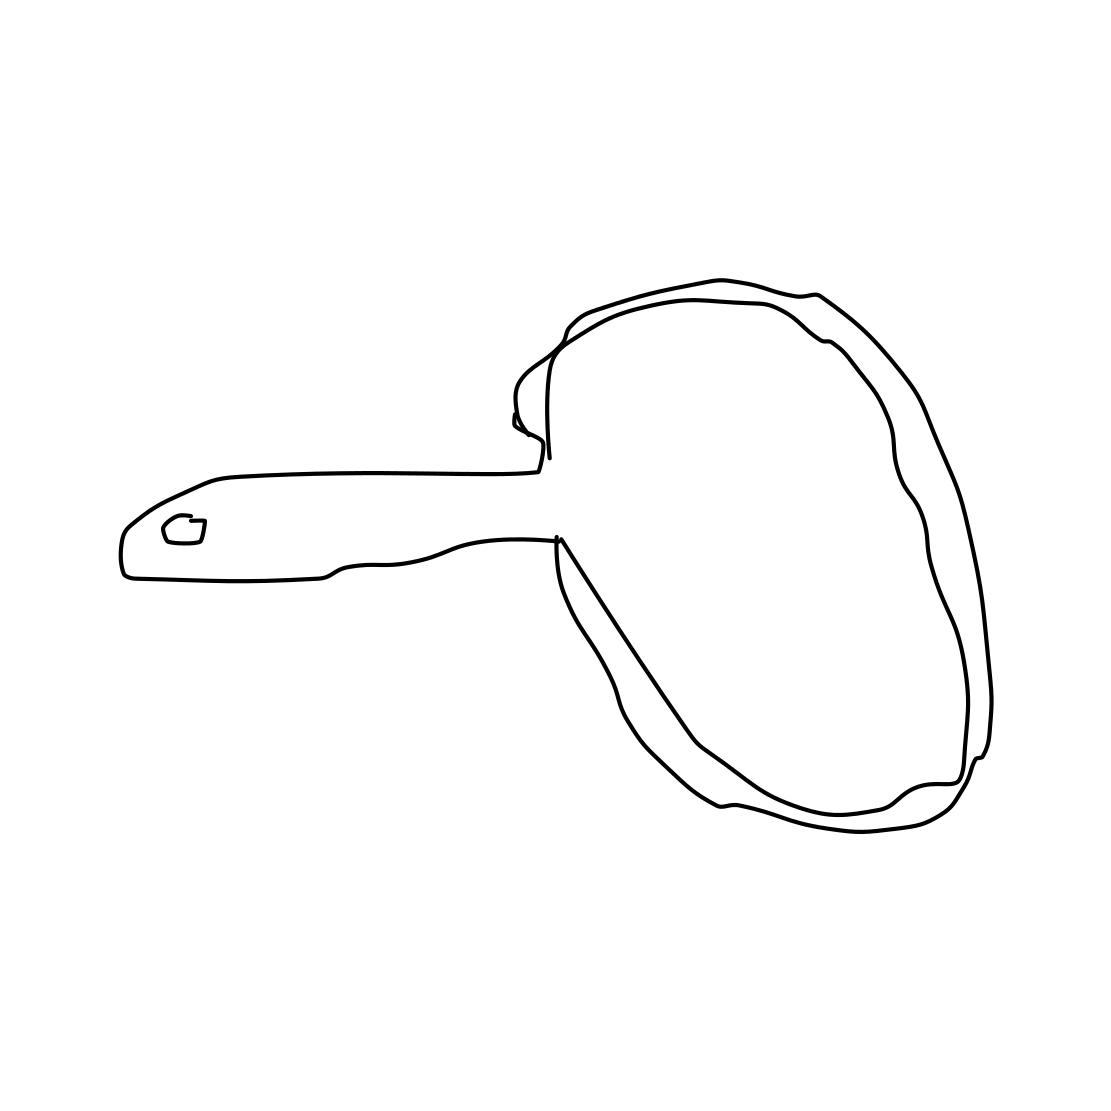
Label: frying-pan